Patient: sex M, age 68
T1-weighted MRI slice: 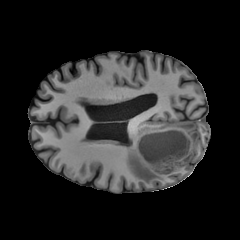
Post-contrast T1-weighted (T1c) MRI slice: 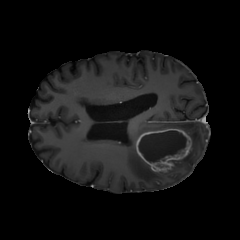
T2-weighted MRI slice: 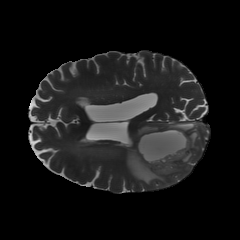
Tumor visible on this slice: yes
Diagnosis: Glioblastoma, IDH-wildtype
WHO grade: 4